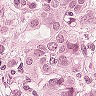
Metastatic tissue present: yes